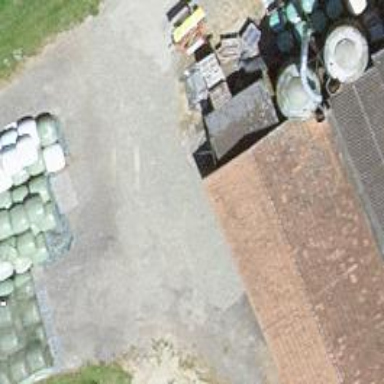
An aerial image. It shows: Farm building.